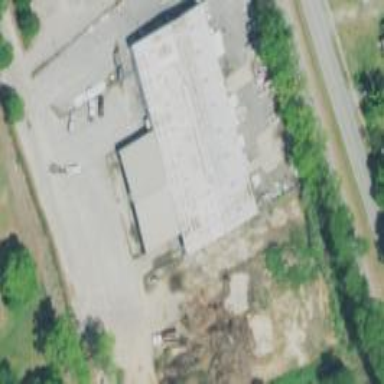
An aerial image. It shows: Industrial building.